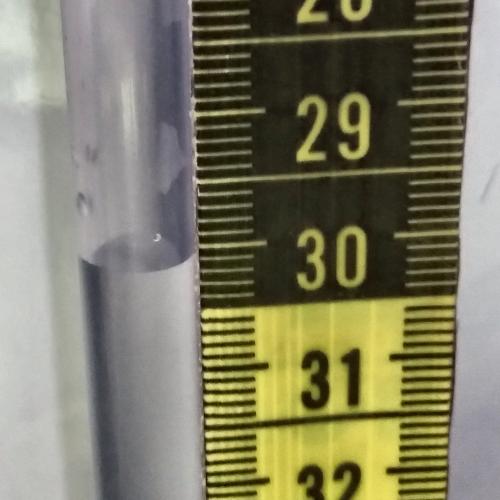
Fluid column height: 30.1 cm